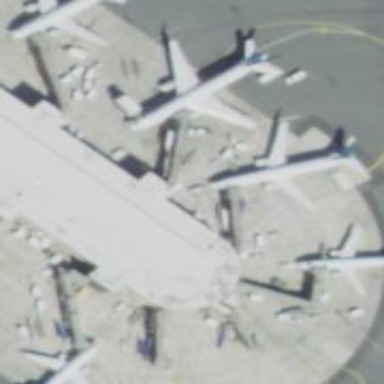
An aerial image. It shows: Airport gate.